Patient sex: M
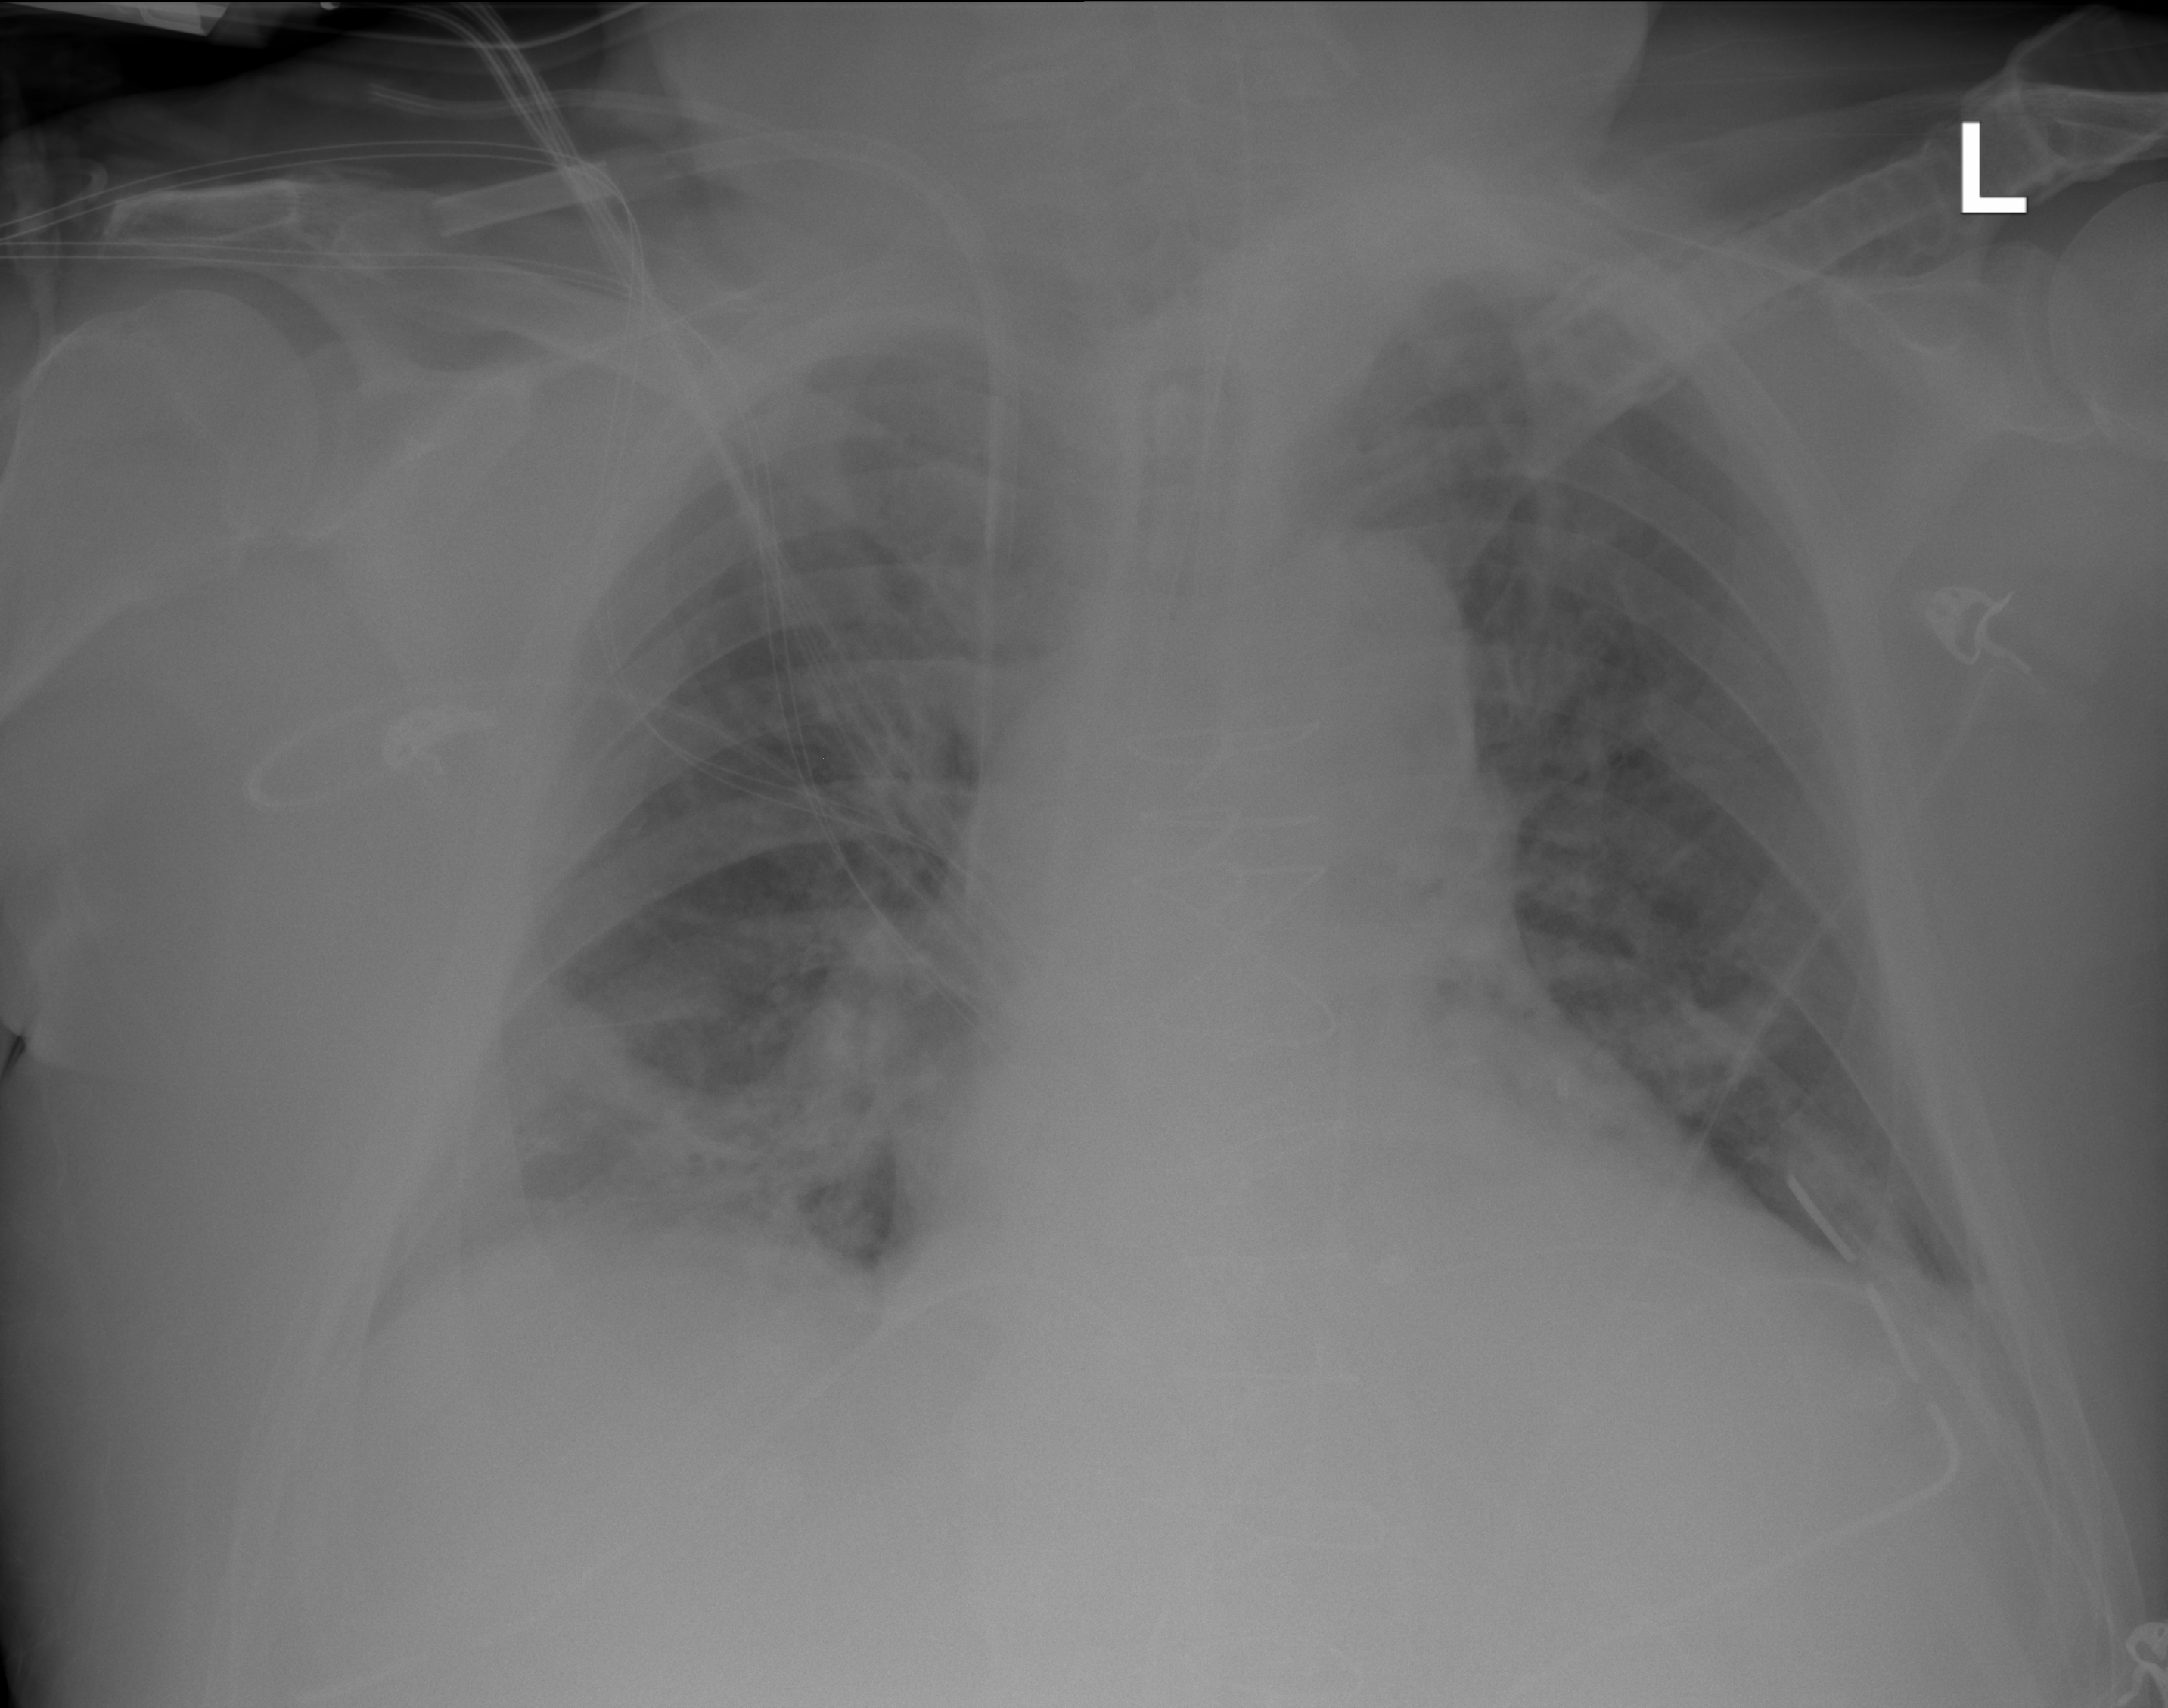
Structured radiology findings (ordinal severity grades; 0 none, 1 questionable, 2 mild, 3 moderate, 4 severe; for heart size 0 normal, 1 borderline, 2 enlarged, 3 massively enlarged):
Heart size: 2
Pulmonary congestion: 3
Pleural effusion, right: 0
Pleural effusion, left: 0
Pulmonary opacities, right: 2
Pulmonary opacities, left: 2
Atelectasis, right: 3
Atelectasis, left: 3